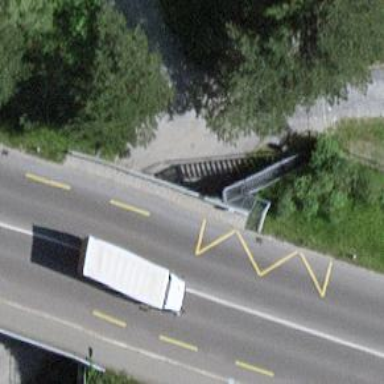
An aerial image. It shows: Metal steps on the road.